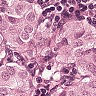
Metastatic tissue present: yes